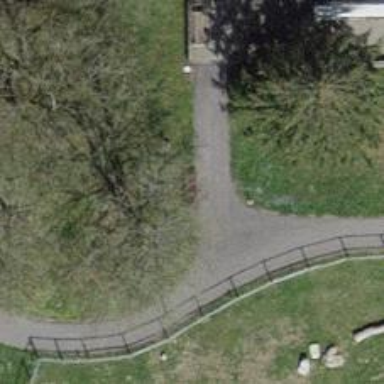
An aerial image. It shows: Bench for seating.